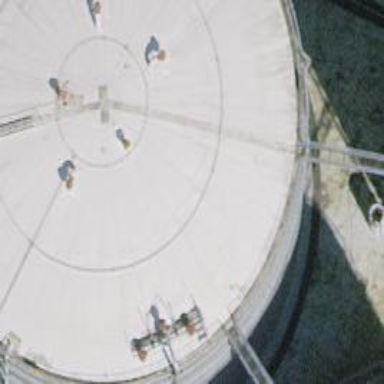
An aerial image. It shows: Building with storage tank.